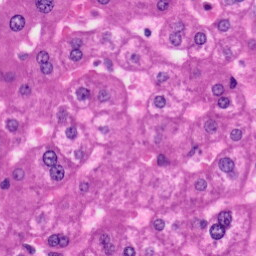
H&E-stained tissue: Liver